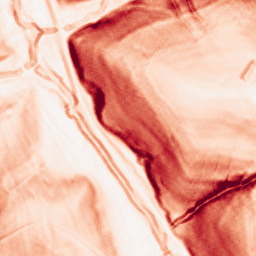
Category: morphological
Decomposition family: morphological_gradient
Decomposition parameters: size: 3
shape: diamond
Upsampling method: sinc_hamming
Upsampling parameters: scale: 4
kernel_size: 16
Upsampling scale: 4